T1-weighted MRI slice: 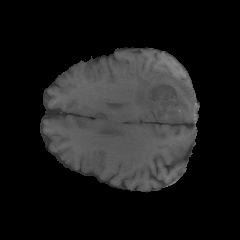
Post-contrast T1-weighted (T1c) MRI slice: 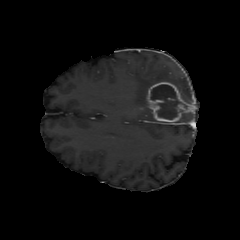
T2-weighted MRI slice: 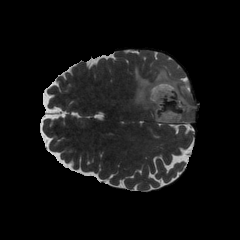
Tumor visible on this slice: yes